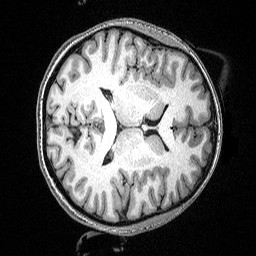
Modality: T1w
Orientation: axial
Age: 29
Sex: female
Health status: ill
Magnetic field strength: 3 T
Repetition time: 2.53 s
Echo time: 0.00331 s